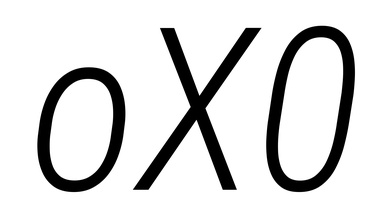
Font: Roboto-Italic_Condensed_Light_Italic